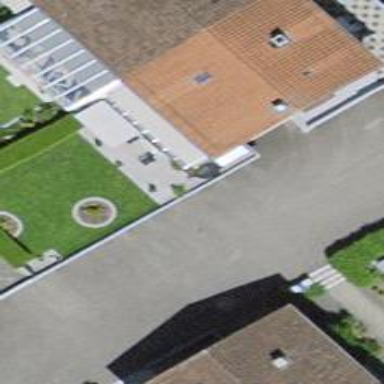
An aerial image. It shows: Garage.